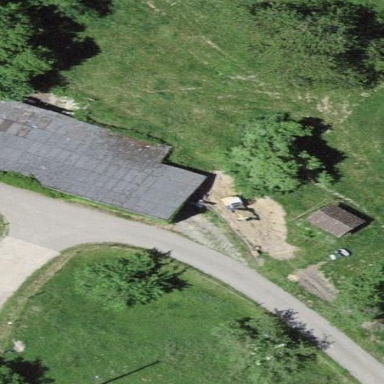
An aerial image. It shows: Sty building.